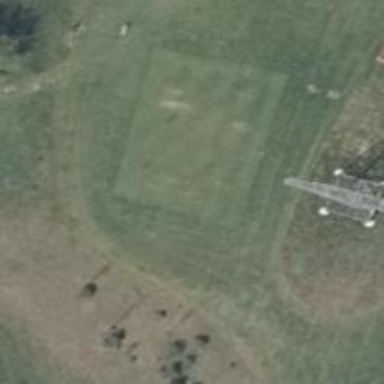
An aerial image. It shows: Golf tee.